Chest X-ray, PA view. Patient: 51 years old, sex M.
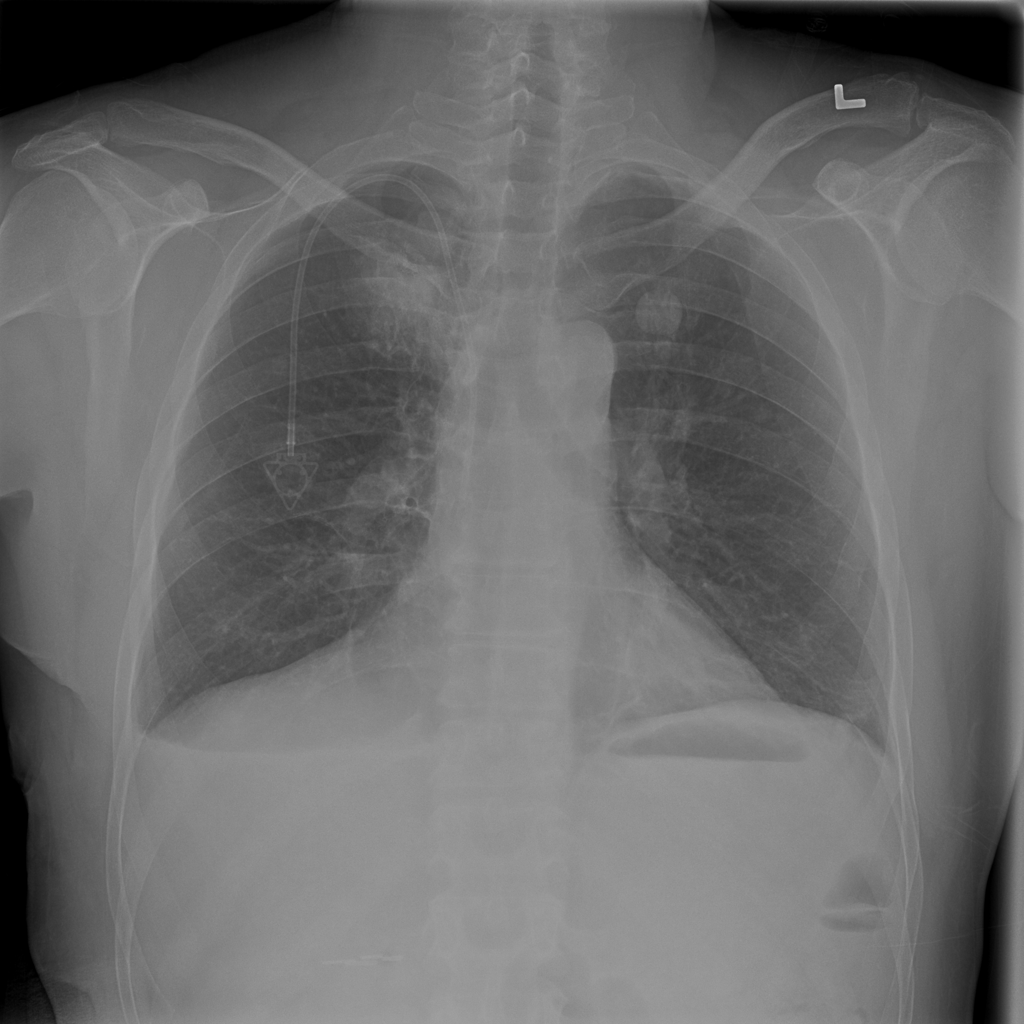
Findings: No Finding